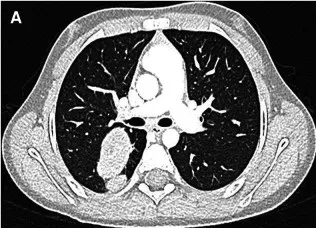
(A,B) After adjuvant therapy, a CT scan showed a persistency of the metastasis, which presented an unusual cavitating aspect.
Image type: radiology (ct)